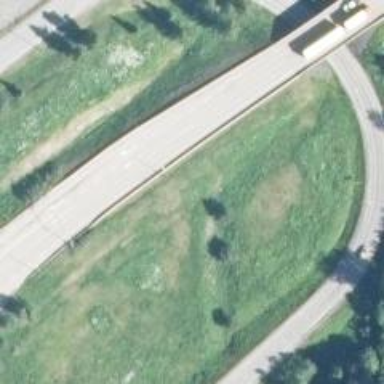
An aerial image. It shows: Asphalt road classified as trunk highway.